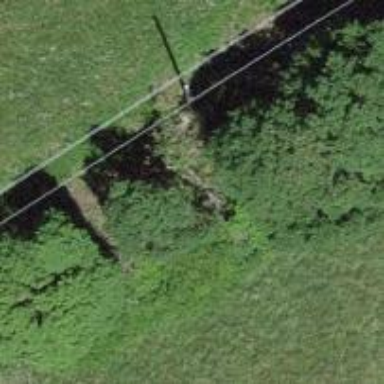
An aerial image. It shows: Power pole.